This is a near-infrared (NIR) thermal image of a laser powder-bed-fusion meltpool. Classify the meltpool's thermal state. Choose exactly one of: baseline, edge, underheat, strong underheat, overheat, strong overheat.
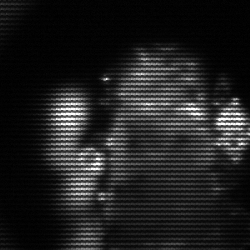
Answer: strong underheat